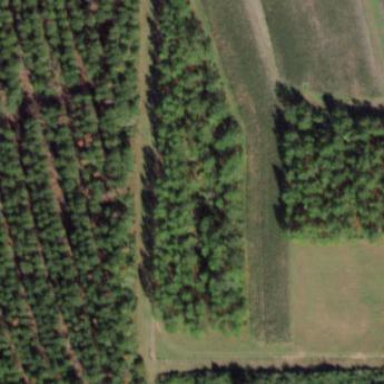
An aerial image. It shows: Plant nursery specializing in trees.